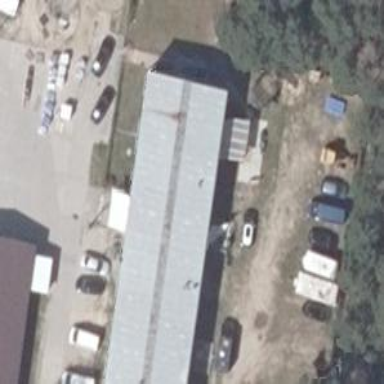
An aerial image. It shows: Industrial building.